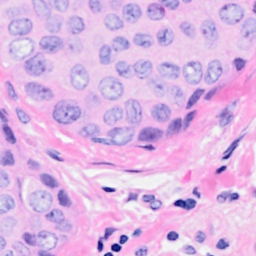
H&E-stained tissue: Breast